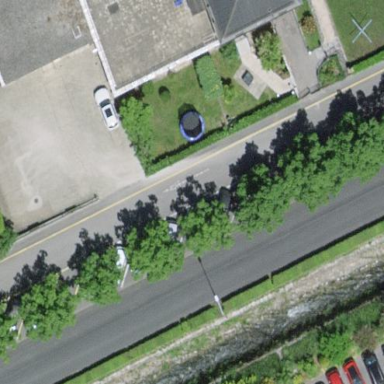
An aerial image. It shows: Parking area with surface.